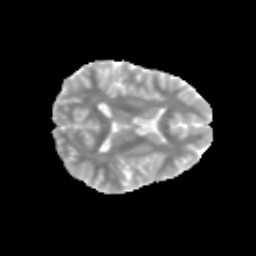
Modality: MD
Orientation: axial
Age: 14
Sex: female
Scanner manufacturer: siemens
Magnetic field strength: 3 T
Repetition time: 3.8 s
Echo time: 0.07 s